Field crop: maize
Growth stage: 2
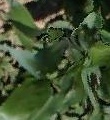
Species: maize